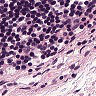
Metastatic tissue present: no